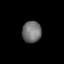
Tissue: prostate
Cell type: Fibroblasts
Senescence score: 0.7627
Nuclear area (px): 398
Mean DAPI intensity: 116.513